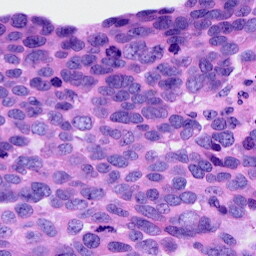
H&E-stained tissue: Ovarian